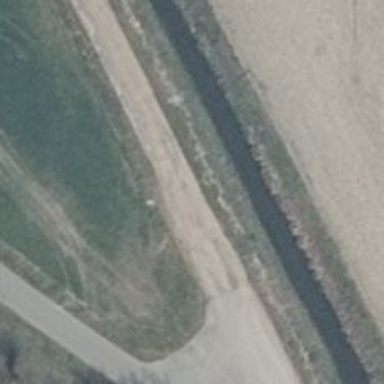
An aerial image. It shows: Well-maintained track road of grade 1.